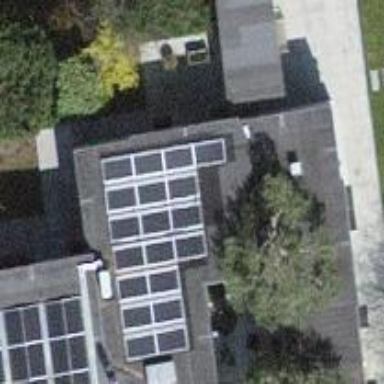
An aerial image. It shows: Solar power generator utilizing photovoltaic technology with solar photovoltaic panels.